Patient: sex F, age 68
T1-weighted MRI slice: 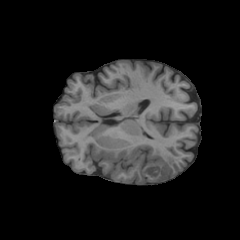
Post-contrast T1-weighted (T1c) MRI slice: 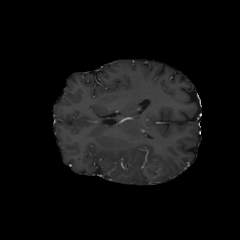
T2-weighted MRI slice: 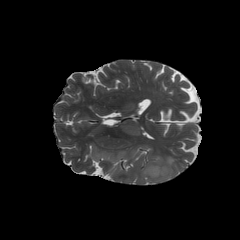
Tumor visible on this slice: yes
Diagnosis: Glioblastoma, IDH-wildtype
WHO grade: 4